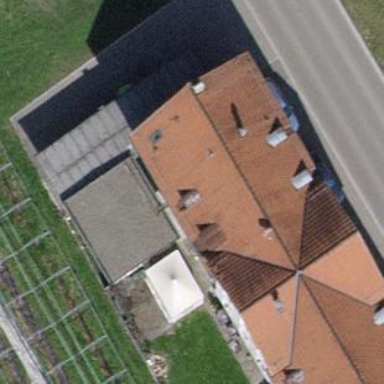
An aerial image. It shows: Simple house.